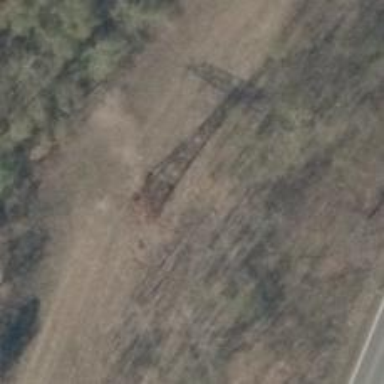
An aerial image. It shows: Power tower.